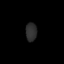
Tissue: lung
Cell type: Endothelial cells
Senescence score: 0.5799
Nuclear area (px): 201
Mean DAPI intensity: 45.667